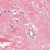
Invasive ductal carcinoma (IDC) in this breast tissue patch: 0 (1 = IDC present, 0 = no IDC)